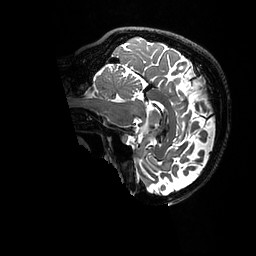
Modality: T2w
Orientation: sagittal
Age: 43
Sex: female
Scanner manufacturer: ge
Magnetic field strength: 3 T
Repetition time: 3.202 s
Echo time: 0.06683 s